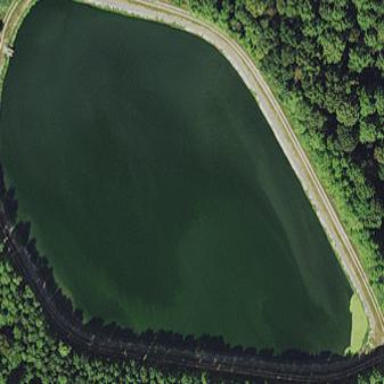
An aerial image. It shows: Reservoir of natural water.